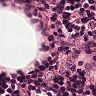
Metastatic tissue present: no